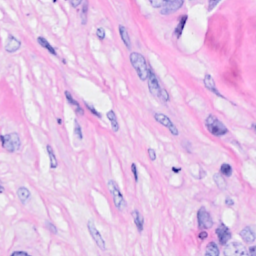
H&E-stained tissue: Breast